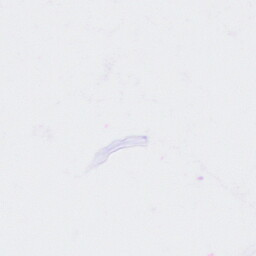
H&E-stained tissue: Cervix